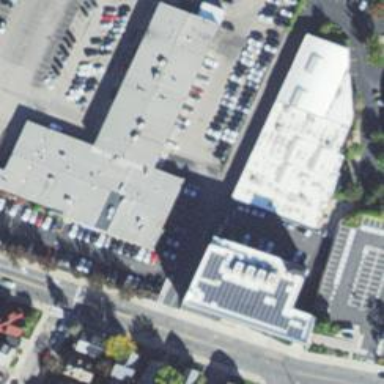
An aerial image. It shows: Retail building.